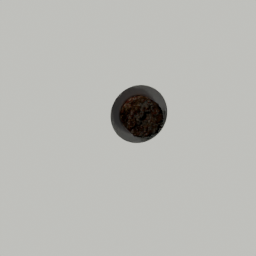
Label: nature